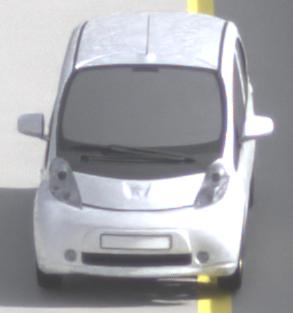
Make: Peugeot
Model: iOn
Detailed model: iOn
Model produced from: 2010/12
Model produced until: 2013/02
Doors: 5
Color: white
Road condition: dry road
Daytime: morning or afternoon
Contrast: low contrast